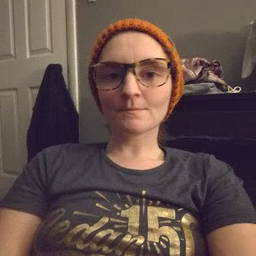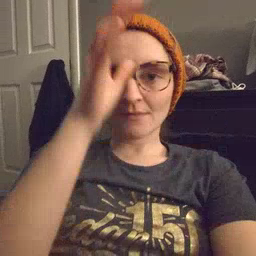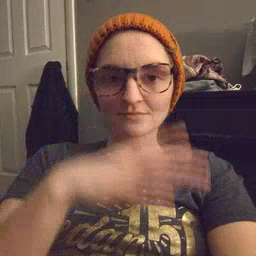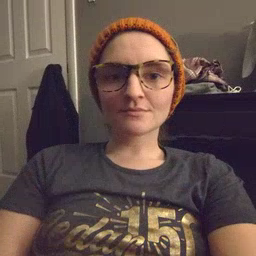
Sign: man